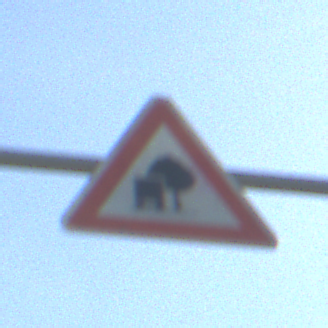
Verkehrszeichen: UnzureichendesLichtraumprofil
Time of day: MorningAfternoon
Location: Outdoor (Nature)
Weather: PartlyCloudy
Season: NotSpecified
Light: Natural